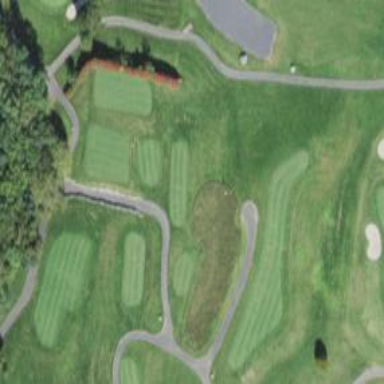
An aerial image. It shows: Asphalt service road used as golf cart path.